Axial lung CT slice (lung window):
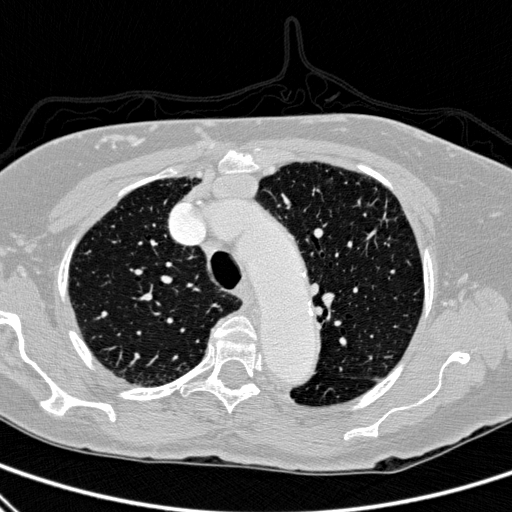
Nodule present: no